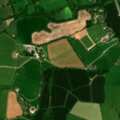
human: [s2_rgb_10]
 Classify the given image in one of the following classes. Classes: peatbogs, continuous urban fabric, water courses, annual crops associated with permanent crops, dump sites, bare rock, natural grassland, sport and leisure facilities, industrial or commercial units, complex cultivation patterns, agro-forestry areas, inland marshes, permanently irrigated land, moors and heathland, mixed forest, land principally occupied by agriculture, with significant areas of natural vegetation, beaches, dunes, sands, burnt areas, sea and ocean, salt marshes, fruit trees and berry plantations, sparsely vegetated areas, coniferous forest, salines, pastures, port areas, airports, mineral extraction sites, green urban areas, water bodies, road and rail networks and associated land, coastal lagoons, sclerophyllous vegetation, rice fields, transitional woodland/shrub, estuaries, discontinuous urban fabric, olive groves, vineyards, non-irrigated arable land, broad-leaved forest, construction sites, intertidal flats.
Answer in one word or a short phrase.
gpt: non-irrigated arable land, pastures, complex cultivation patterns